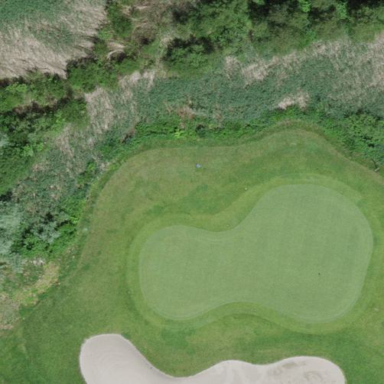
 ideal for leisure and sports activities."